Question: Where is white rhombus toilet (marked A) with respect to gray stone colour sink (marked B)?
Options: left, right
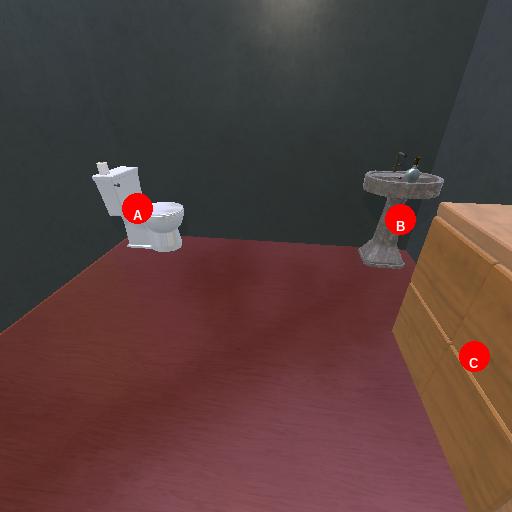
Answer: left